Question: I have three input radio buttons like
'''
<input type="radio" name="specific_parent" id="parent_one" class="radio" value="existing_parent"><label class="redio_label" for="existing_parent">Existing Parent</label>
<input type="radio" name="specific_parent" id="parent_two" class="radio" value="prospective_parent"><label class="redio_label" for="prospective_parent">Prospective Parent</label>
<input type="radio" name="specific_parent" id="parent_third" class="radio" value="other"><label class="redio_label" for="other">Other</label>
'''
I have applied jQuery validation like this:
'''
rules: {
specific_parent: {
required: true
}
},
messages: {
specific_parent: {
required: 'Please select radio button'
}
}
'''
problem is that it display the error message after first input radio button and my layout is break.

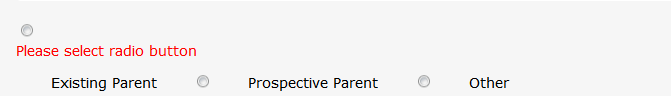
Answer: Use errorPlacement
'''
errorPlacement: function (error, element) {
error.insertBefore(element);
}
'''